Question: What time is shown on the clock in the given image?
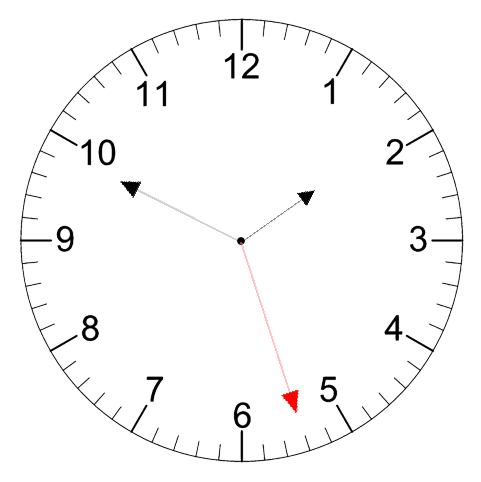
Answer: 01:49:27